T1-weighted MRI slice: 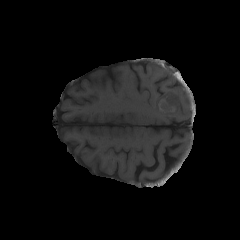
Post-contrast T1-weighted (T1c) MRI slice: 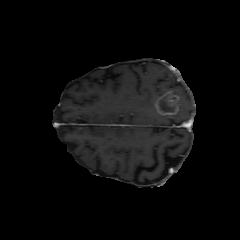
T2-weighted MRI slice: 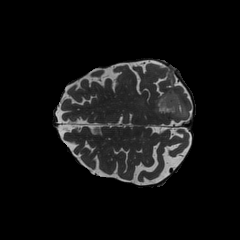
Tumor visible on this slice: yes